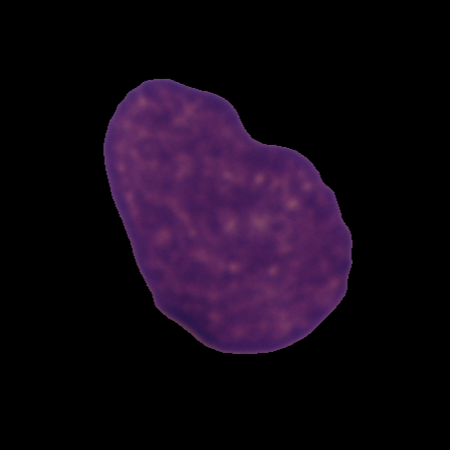
Label: cancer